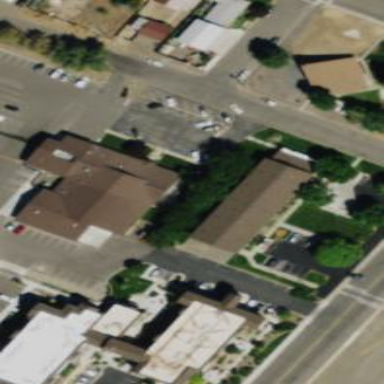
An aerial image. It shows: Nursing home.